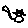
Label: cat